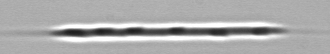
Label: Rhizosolenia